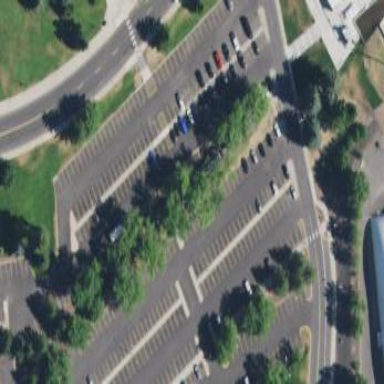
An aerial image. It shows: Parking area with surface.